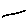
Label: line